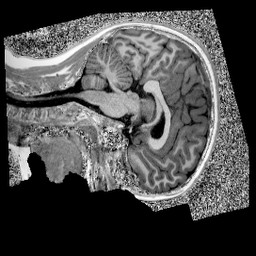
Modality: UNIT1
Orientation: sagittal
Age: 10
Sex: male
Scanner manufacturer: siemens
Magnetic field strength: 3 T
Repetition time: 4 s
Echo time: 0.00303 s